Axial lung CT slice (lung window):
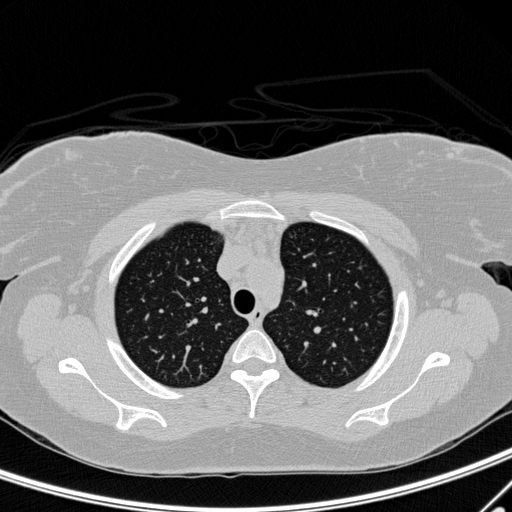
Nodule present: no